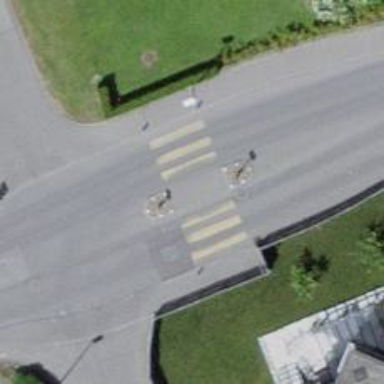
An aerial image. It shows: Marked zebra crossing with pedestrian island.